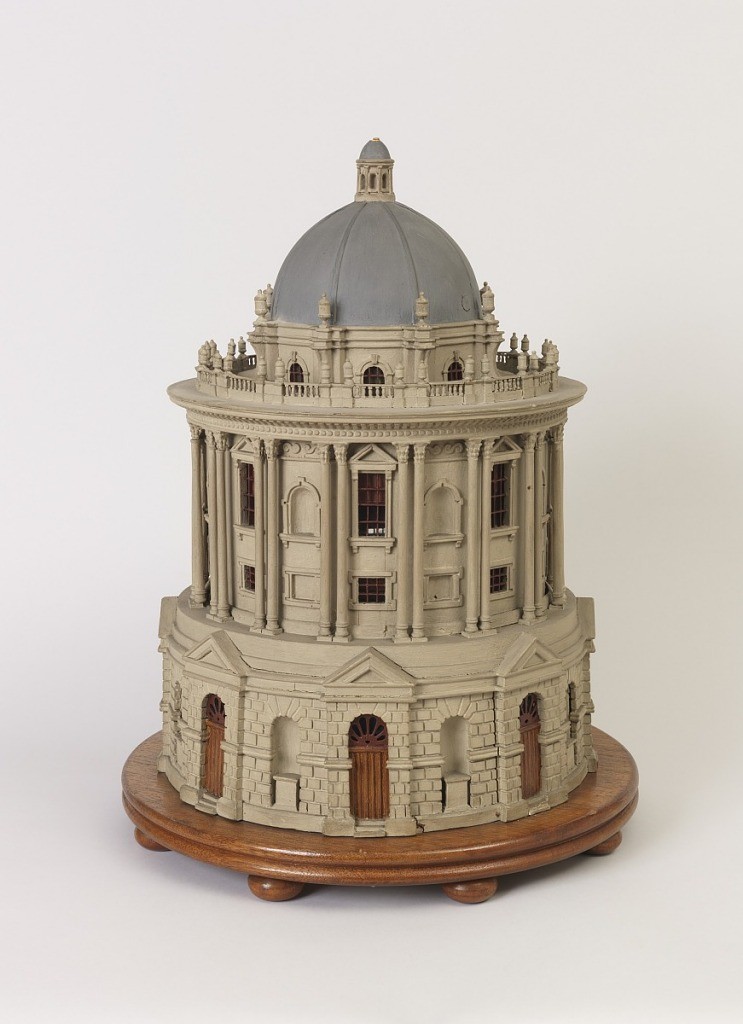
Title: Model of the Radcliffe Camera
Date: late 18th–mid-19th century
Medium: wood, gesso, paint, glass
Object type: architectural model
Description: The circular building with rusticated lower tier supporting set back upper tier with double columns between window bays, alternating blind and paned windows, surmounted by a domed top with finials around and a spire above, all replicating the Radcliffe Camera building in Oxford, England.